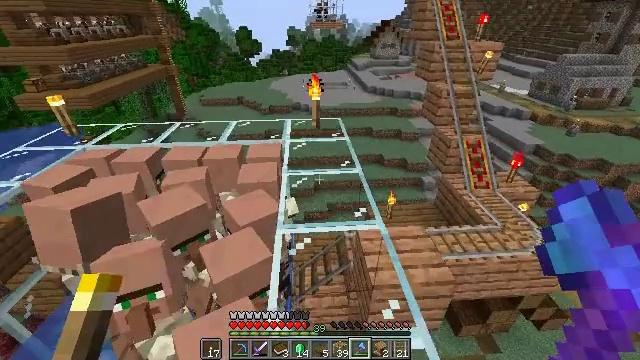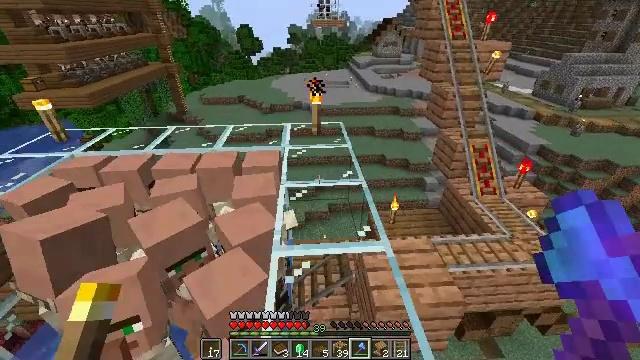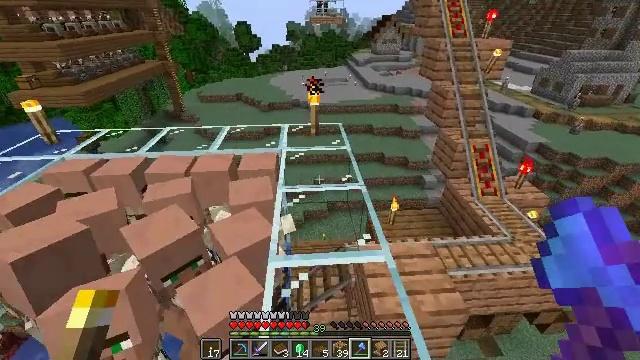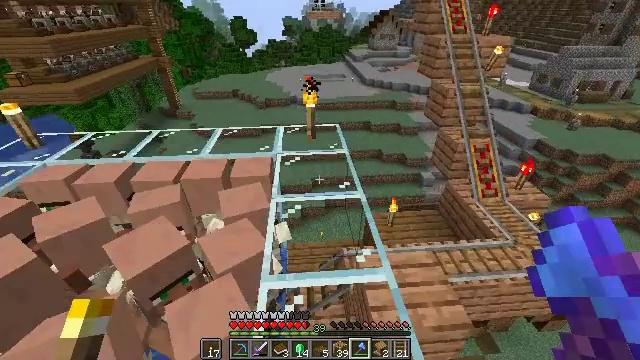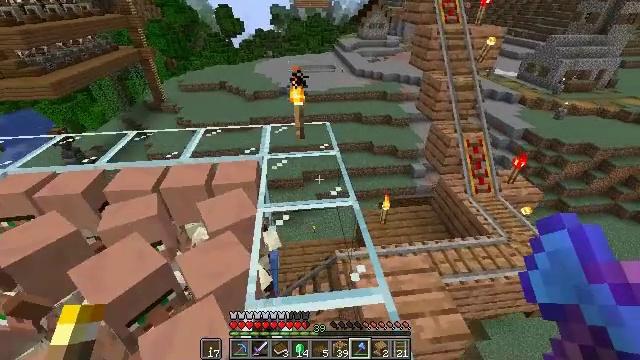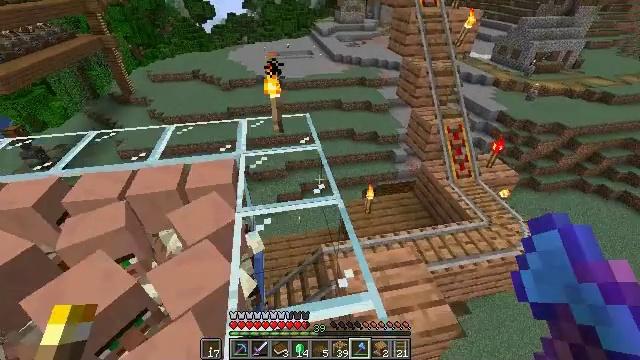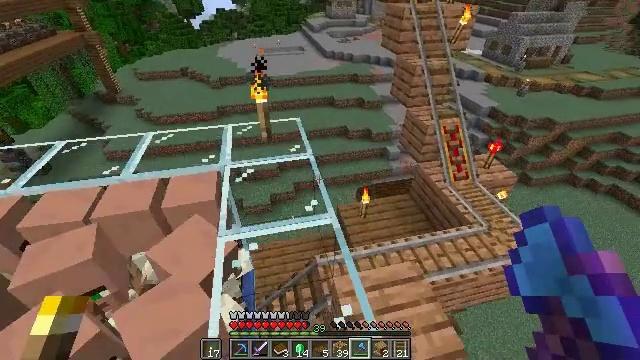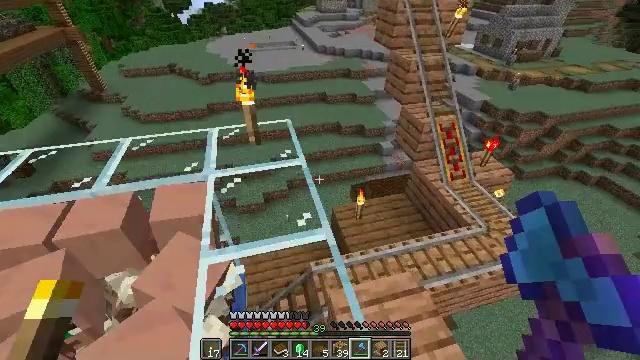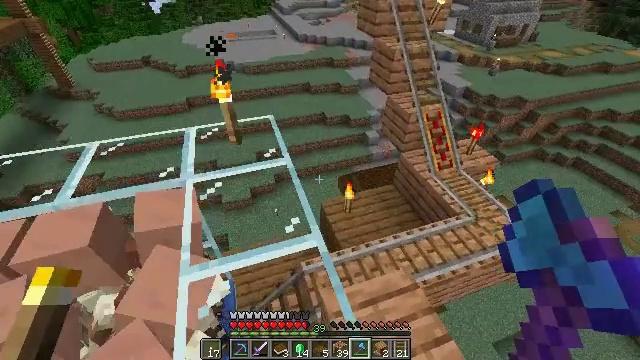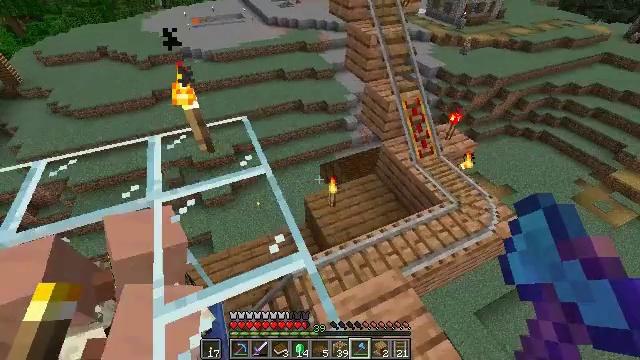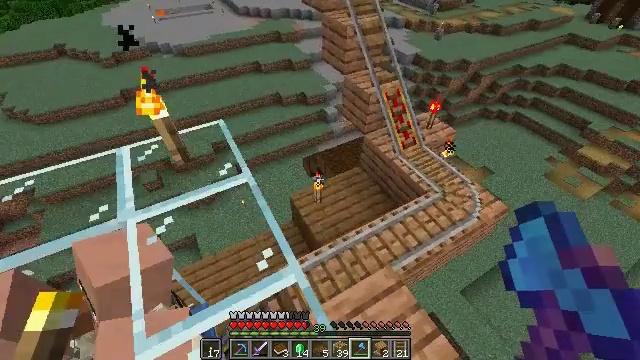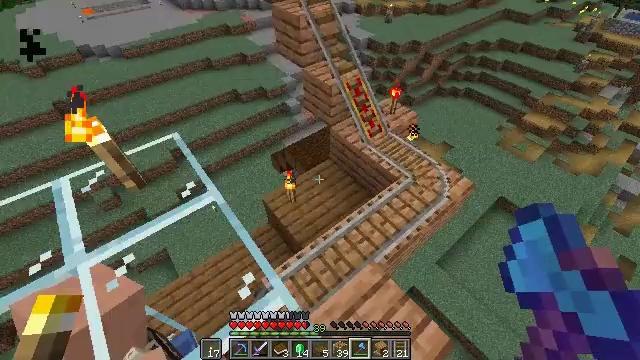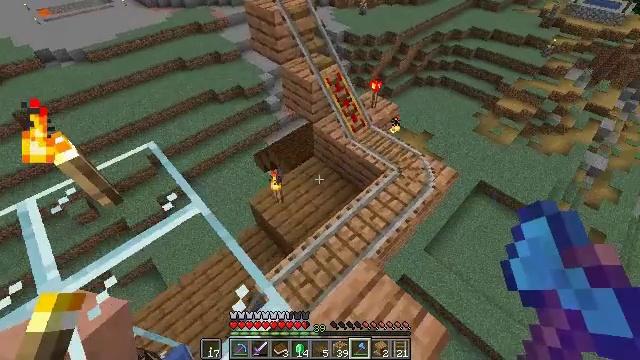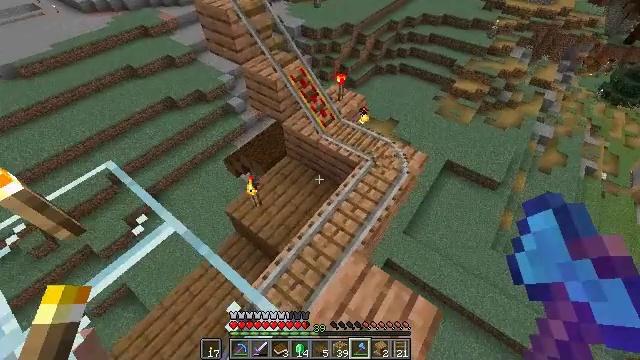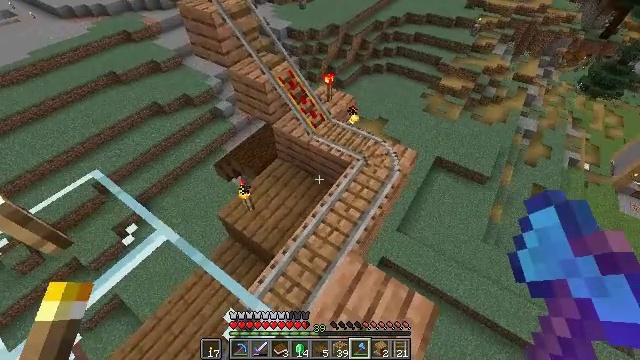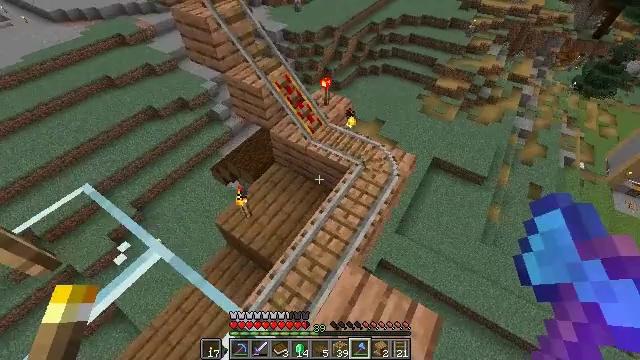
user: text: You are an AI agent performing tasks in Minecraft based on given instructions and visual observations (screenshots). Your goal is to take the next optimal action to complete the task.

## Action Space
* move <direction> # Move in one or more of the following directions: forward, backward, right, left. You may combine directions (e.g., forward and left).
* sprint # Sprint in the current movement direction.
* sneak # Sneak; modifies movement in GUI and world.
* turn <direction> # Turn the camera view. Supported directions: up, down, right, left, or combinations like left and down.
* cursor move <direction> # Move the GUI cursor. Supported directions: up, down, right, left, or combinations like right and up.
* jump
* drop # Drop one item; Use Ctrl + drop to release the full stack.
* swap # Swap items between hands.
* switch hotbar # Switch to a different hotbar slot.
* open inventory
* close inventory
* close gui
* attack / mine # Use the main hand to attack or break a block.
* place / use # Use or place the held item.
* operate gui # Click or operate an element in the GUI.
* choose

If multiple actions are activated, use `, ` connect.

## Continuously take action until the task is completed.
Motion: motion action
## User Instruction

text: Reclaim the spruce slab for later use.
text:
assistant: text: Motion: move forward
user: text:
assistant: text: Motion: move forward
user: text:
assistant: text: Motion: move forward
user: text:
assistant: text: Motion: move forward, turn right and down
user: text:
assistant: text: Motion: move forward, turn right and down
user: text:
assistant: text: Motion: move forward, turn right
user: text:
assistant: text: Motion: move forward, turn right and down
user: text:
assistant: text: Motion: move forward, turn right and down
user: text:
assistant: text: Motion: move forward, turn right and down
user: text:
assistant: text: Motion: move forward, turn right and down
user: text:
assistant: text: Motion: turn right and down
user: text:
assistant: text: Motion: turn right and down
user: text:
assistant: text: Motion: turn right and down
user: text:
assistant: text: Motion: turn right
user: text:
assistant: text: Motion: move forward
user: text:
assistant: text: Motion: move forward
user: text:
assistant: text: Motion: move forward
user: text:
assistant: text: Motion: move forward, turn right
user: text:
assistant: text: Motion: move forward, turn right
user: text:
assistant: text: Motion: move forward, turn right and up
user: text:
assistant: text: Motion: move forward, turn right and up
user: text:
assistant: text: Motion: move forward, turn up
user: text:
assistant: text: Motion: move forward, turn up
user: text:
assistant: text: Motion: move forward and move right, turn up
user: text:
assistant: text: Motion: move forward and move right, turn left and up
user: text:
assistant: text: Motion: move forward and move right, turn left and up
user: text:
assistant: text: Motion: move forward and move right, turn left and up
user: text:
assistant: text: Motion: move forward and move right, turn left and up
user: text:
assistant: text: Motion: move forward and move right, turn left and up
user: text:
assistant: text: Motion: move forward and move right, turn left and up